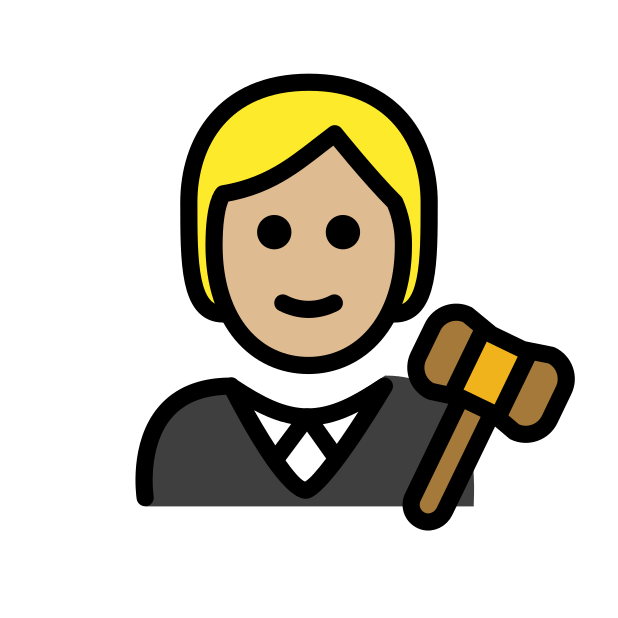
judge: medium-light skin tone